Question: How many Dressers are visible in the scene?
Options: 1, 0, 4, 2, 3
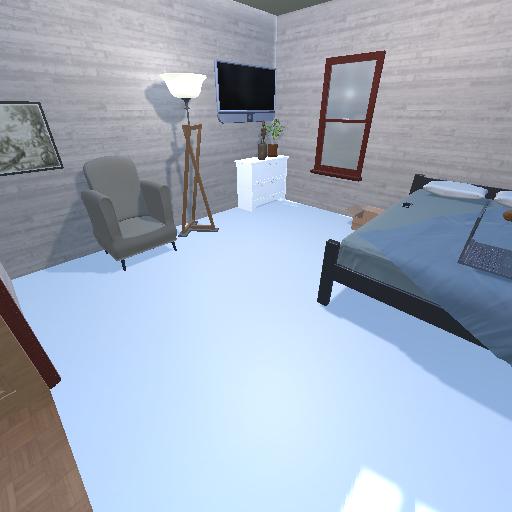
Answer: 1